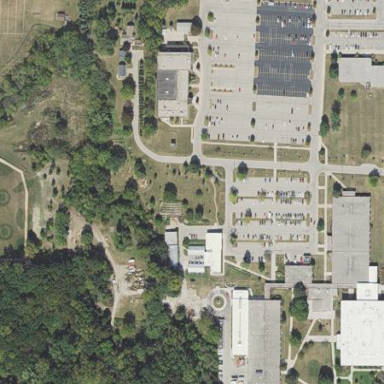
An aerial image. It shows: College.